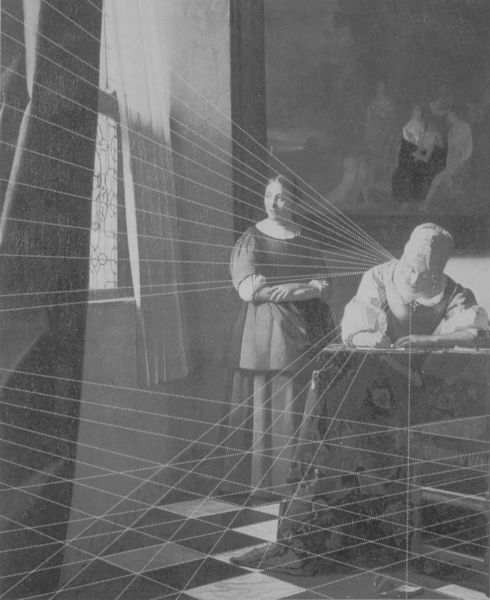
Titel: Briefschreiberin mit Dienstmagd (Visuelles Fangnetz aus Perspektivfäden)
Künstler: Jan Vermeer
Standort: (Standort unbekannt - Schemata)
Institution: Perspektive
Schlagwörter: dunkel, gemälde, mann, schatten, weiß, frauen, damen, fenster, frau, geste, grau, hell, hintergrund, kariert, kleid, licht, raum, schwarz, skizze, stuhl, tisch, zeichnung, zimmer, blick, haube, karo, malerei, schachbrett, schachbrettmuster, jung, wand, arme, augen, blicke, dienerin, falten, gesicht, rahmen, sehen, bild, holland, hände, niederlande, tischdecke, tischtuch, verzerrung, vorhang, boden, auge, sitzend, stehend, stoff, verbindung, kontrast, genre, magd, ansicht, perspektive, fußboden, lehrerin, studie, kette, linien, curtain, hands, people, white, window, women, black, dress, figures, girls, gray, hair, interieur, interior, modern, painting, room, seated, sitting, skirt, table, wall, woman, wandmalerei, maler, maid, picture, floor, perspective, tiefe, lichteinfall, fluchtlinien, foto, gerüst, helligkeit, strahlen, zentralperspektive, druck, fliesen, schwarzweiß, hell-dunkel, vermeer, kachel, kacheln, mosaik, niederländisch, entwurf, tracht, küche, hand, blickrichtung, zeichnen, verkürzung, schreiben, fluchtpunkt, man, stone, zentral, konstruktion, background, girl, sun, boy, drapes, eyes, achsen, light, drawing, teppisch, heilig, wandbild, black and white, frame, look, shadow, cap, line, geometrie, desk, glass, pen, writing, zeichner, raster, sunlight, italy, tief, human, arms, aufriss, winkel, aufteilung, lichteinfal, perspektivisch, messungen, fendter, square, schwrz, grua, italian, messung, art, study, studying, thinking, schreibend, skize, gleichgewicht, squares, tiefenraum, lines, finger, fingers, kachelboden, sichtachsen, stare, rauen, delft, greyscale, baby, dutch, gru, tablecloth, humans, analyse, bildanalyse, brief, camera obscura, fliesenf, fluchtpunkte, hilfslinien, lichtblick, perspektivlinien, sehstrahl, spektive, zeichenhilfe, grid, standing, mural, geometry, angle, beams, point, tiles, vanishing point, vision, eintracht, math, schribtisch, tile, european, flemish, lost, stained glass, daylight, gemälte, grayscale, #vorhang, chess, domestic, vanishing, optic, optics, writer, picture frame, rays, write, sight, check, rare, focused, flore, pictue, talbe, dutcg, painting within a painting, traery, framed picture